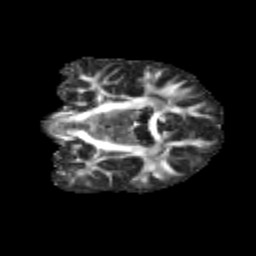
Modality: FA
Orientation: coronal
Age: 13
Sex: male
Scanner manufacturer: siemens
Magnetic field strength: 3 T
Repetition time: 3.8 s
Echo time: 0.07 s